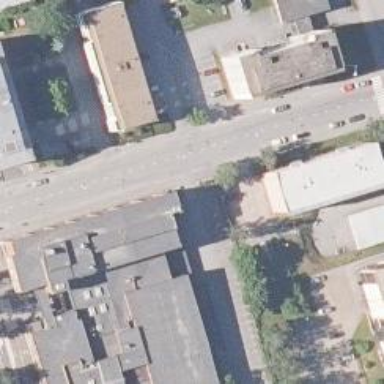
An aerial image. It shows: Alleyway designated as service road.